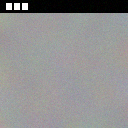
Screen state: on